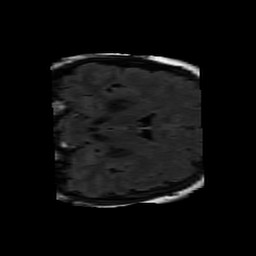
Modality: FLAIR
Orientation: coronal
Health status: ill
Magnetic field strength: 3 T